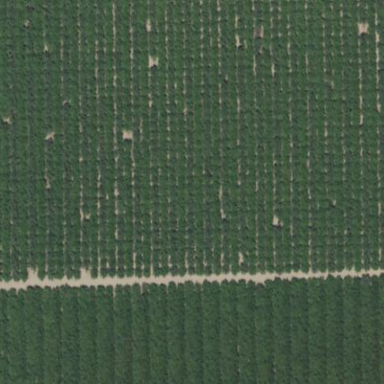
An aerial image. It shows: Orchard filled with almond trees.